Field crop: maize
Growth stage: 2
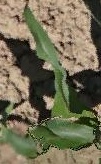
Species: maize